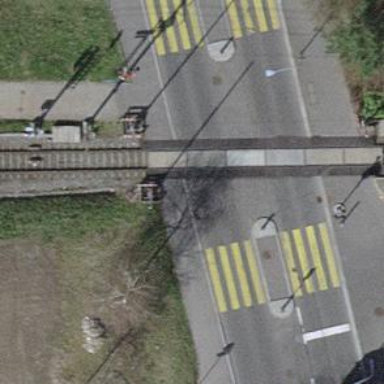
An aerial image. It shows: Level crossing with lights. The barriers at the crossing are of double half type.